Aerial crown-view tile of a tropical tree (Barro Colorado Island, Panama), acquired 20241112:
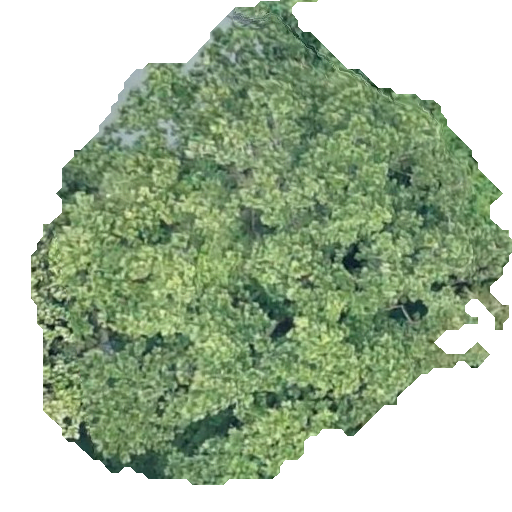
Species: Anacardium excelsum
GBIF accepted scientific name: Anacardium excelsum
Crown area: 246.545 m²